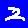
Digit: 2